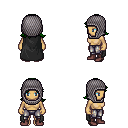
a pixel art fantasy rpg character, female body template, human, tanned skin, black cape, metal pants, green loose hair, chain hood, maroon shoes, four views (front, back, left, right), 2x2 character sprite sheet, small pixel art, hard edges, no anti-aliasing